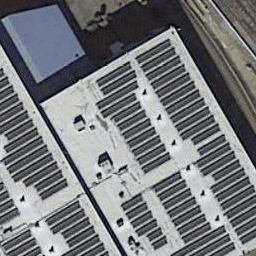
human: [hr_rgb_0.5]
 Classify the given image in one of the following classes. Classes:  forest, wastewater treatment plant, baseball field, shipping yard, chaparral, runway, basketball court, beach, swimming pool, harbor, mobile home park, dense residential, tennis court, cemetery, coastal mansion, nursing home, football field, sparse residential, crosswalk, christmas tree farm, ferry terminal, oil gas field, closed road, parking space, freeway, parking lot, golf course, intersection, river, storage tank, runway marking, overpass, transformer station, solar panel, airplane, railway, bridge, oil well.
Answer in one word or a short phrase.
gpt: solar panel